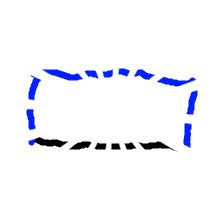
Shape: rectangle